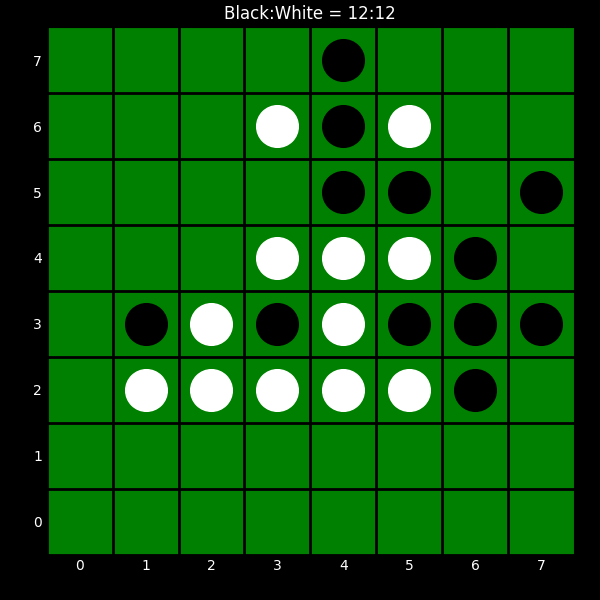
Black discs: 12
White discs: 12